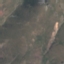
Land use / land cover class: HerbaceousVegetation